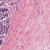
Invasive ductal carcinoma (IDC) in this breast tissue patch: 1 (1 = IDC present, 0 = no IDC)